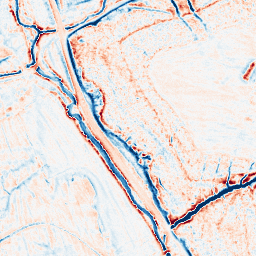
Category: edge_preserving
Decomposition family: anisotropic_diffusion
Decomposition parameters: iterations: 20
kappa: 50
gamma: 0.15
Upsampling method: bicubic
Upsampling parameters: scale: 2
Upsampling scale: 2